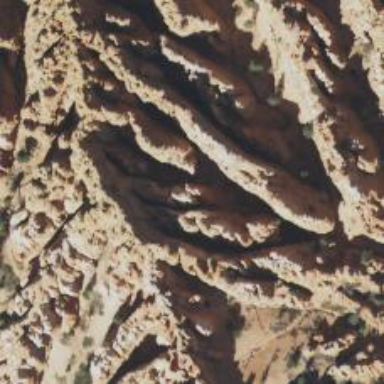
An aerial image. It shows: Natural ridge in the landscape.